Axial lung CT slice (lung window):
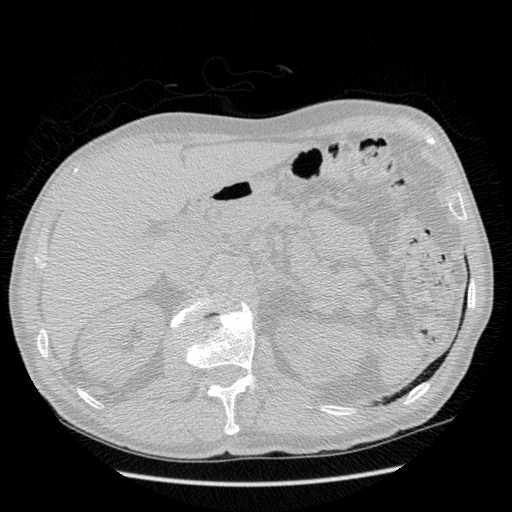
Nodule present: no